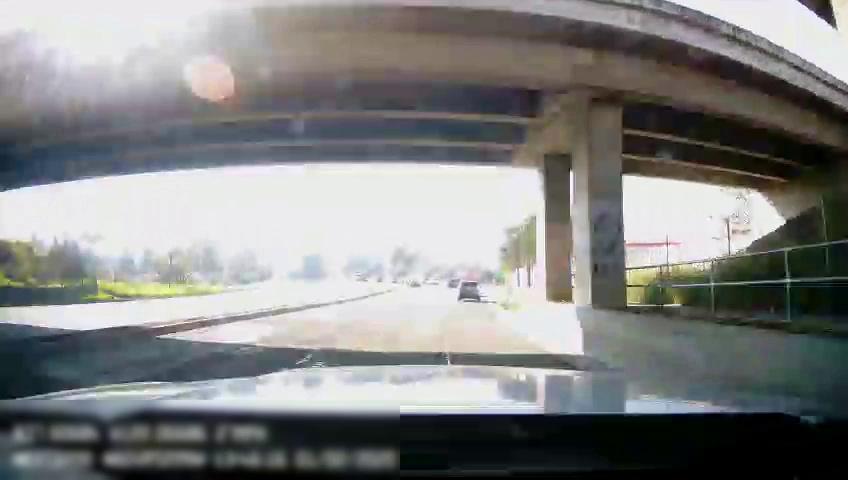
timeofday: Day
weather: Sunny
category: Drivable Space
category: Drivable Space
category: Vehicles | SUV
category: Lanes | Current Lane